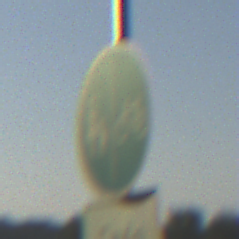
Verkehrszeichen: GetrennterRadUndGehwegRadwegRechts
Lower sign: HinweisDurchVerbaleAngabe2
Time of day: SunriseSunset
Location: Outdoor (Nature)
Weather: Clear
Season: NotSpecified
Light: Natural